Question: I'm currently working on a small library that enables you to get icons from files and folders. Now, I don't care if it only works on win8+ (cause that's the place I'm going to use it), however, I've run in to a tiny problem with regards to transparency. If you take a look at the following image:

The one I generate (from my library) is to the left, windows explorer is to the right.
Now, as you might see, first off there is 2 black lines in the upper right of the one I generate, second, there is a difference in the background color. So what I'm wondering is this; is there no way to get the exact same image used by windows explorer, or am I simply doing it wrong?
My code (with exception to structs/externs etc. for shortness) bellow, entire code <URL>.
'''
public static class Icon
{
public static Image GetIcon(string fileName, int size)
{
IShellItem shellItem;
Shell32.SHCreateItemFromParsingName(fileName, IntPtr.Zero, Shell32.IShellItem_GUID, out shellItem);
IntPtr hbitmap;
((IShellItemImageFactory)shellItem).GetImage(new SIZE(size, size), 0x0, out hbitmap);
// get the info about the HBITMAP inside the IPictureDisp
DIBSECTION dibsection = new DIBSECTION();
Gdi32.GetObjectDIBSection(hbitmap, Marshal.SizeOf(dibsection), ref dibsection);
int width = dibsection.dsBm.bmWidth;
int height = dibsection.dsBm.bmHeight;
// zero out the RGB values for all pixels with A == 0
// (AlphaBlend expects them to all be zero)
for (int i = 0; i < dibsection.dsBmih.biWidth * dibsection.dsBmih.biHeight; i++)
{
IntPtr ptr = dibsection.dsBm.bmBits + (i * Marshal.SizeOf(typeof(RGBQUAD)));
var rgbquad = (RGBQUAD)Marshal.PtrToStructure(ptr, typeof(RGBQUAD));
if (rgbquad.rgbReserved == 0)
{
rgbquad.rgbBlue = 0;
rgbquad.rgbGreen = 0;
rgbquad.rgbRed = 0;
}
else
{
;
}
Marshal.StructureToPtr(rgbquad, ptr, false);
}
// create the destination Bitmap object
Bitmap bitmap = new Bitmap(width, height, PixelFormat.Format32bppArgb);
// get the HDCs and select the HBITMAP
Graphics graphics = Graphics.FromImage(bitmap);
IntPtr hdcDest = graphics.GetHdc();
IntPtr hdcSrc = Gdi32.CreateCompatibleDC(hdcDest);
IntPtr hobjOriginal = Gdi32.SelectObject(hdcSrc, hbitmap);
// render the bitmap using AlphaBlend
BLENDFUNCTION blendfunction = new BLENDFUNCTION(BLENDFUNCTION.AC_SRC_OVER, 0, 0xFF, BLENDFUNCTION.AC_SRC_ALPHA);
Gdi32.AlphaBlend(hdcDest, 0, 0, width, height, hdcSrc, 0, 0, width, height, blendfunction);
// clean up
Gdi32.SelectObject(hdcSrc, hobjOriginal);
Gdi32.DeleteDC(hdcSrc);
graphics.ReleaseHdc(hdcDest);
graphics.Dispose();
Gdi32.DeleteObject(hbitmap);
return bitmap;
}
}
'''
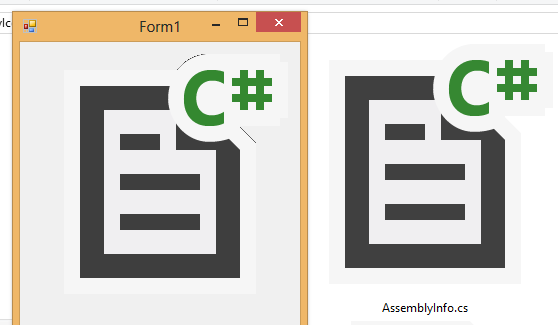
Answer: It seems copying pixel by pixel was the solution. The following seems to be pixel-perfect equal to the explorer one.
'''
public static Image GetIcon(string fileName, int size)
{
IShellItem shellItem;
Shell32.SHCreateItemFromParsingName(fileName, IntPtr.Zero, Shell32.IShellItem_GUID, out shellItem);
IntPtr hbitmap;
((IShellItemImageFactory)shellItem).GetImage(new SIZE(size, size), 0x0, out hbitmap);
// get the info about the HBITMAP inside the IPictureDisp
DIBSECTION dibsection = new DIBSECTION();
Gdi32.GetObjectDIBSection(hbitmap, Marshal.SizeOf(dibsection), ref dibsection);
int width = dibsection.dsBm.bmWidth;
int height = dibsection.dsBm.bmHeight;
// create the destination Bitmap object
Bitmap bitmap = new Bitmap(width, height, PixelFormat.Format32bppArgb);
for (int x = 0; x < dibsection.dsBmih.biWidth; x++)
{
for (int y = 0; y < dibsection.dsBmih.biHeight; y++)
{
int i = y * dibsection.dsBmih.biWidth + x;
IntPtr ptr = dibsection.dsBm.bmBits + (i * Marshal.SizeOf(typeof(RGBQUAD)));
var rgbquad = (RGBQUAD)Marshal.PtrToStructure(ptr, typeof(RGBQUAD));
if (rgbquad.rgbReserved != 0)
bitmap.SetPixel(x, y, Color.FromArgb(rgbquad.rgbReserved, rgbquad.rgbRed, rgbquad.rgbGreen, rgbquad.rgbBlue));
}
}
Gdi32.DeleteObject(hbitmap);
return bitmap;
}
'''